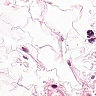
Metastatic tissue present: no